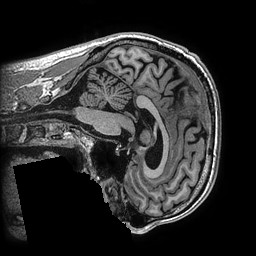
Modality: T1w
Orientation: sagittal
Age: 42
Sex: male
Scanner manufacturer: ge
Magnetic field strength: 3 T
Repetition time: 0.006952 s
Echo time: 0.00292 s